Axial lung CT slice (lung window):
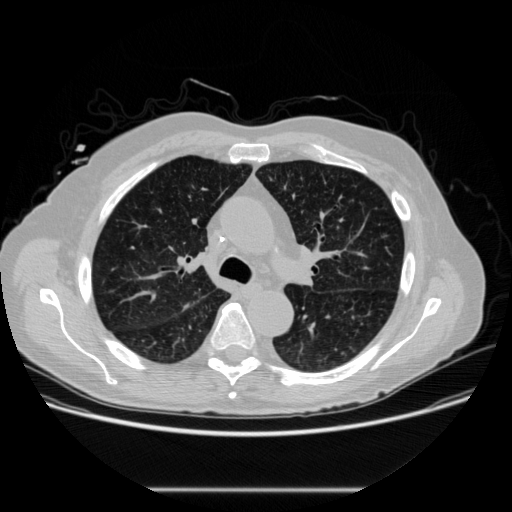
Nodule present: no